The plot shows how the frequency content of a bearing vibration signal evolves over time (STFT spectrogram). Classify the bearing condition as one of: normal, inner_race, outer_race, ball.
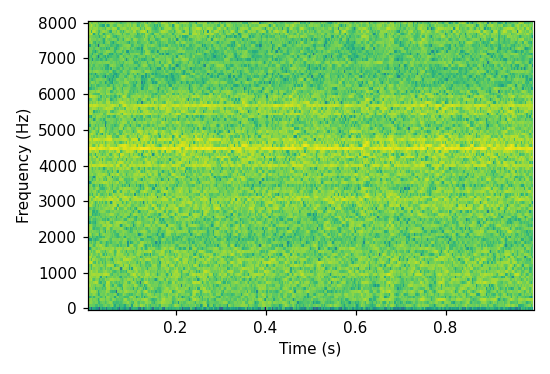
Answer: outer_race